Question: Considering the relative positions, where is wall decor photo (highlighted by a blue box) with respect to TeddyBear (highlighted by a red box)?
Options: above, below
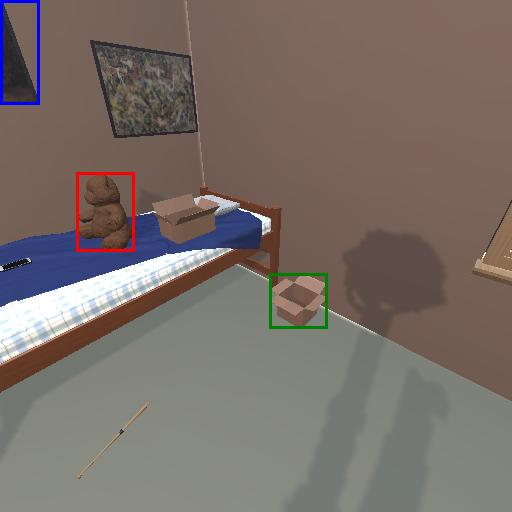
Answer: above